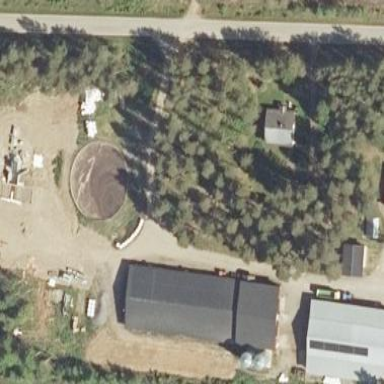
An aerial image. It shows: Farmyard area.